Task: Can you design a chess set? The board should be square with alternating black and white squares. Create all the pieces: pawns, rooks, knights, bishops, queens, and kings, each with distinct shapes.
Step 3332:
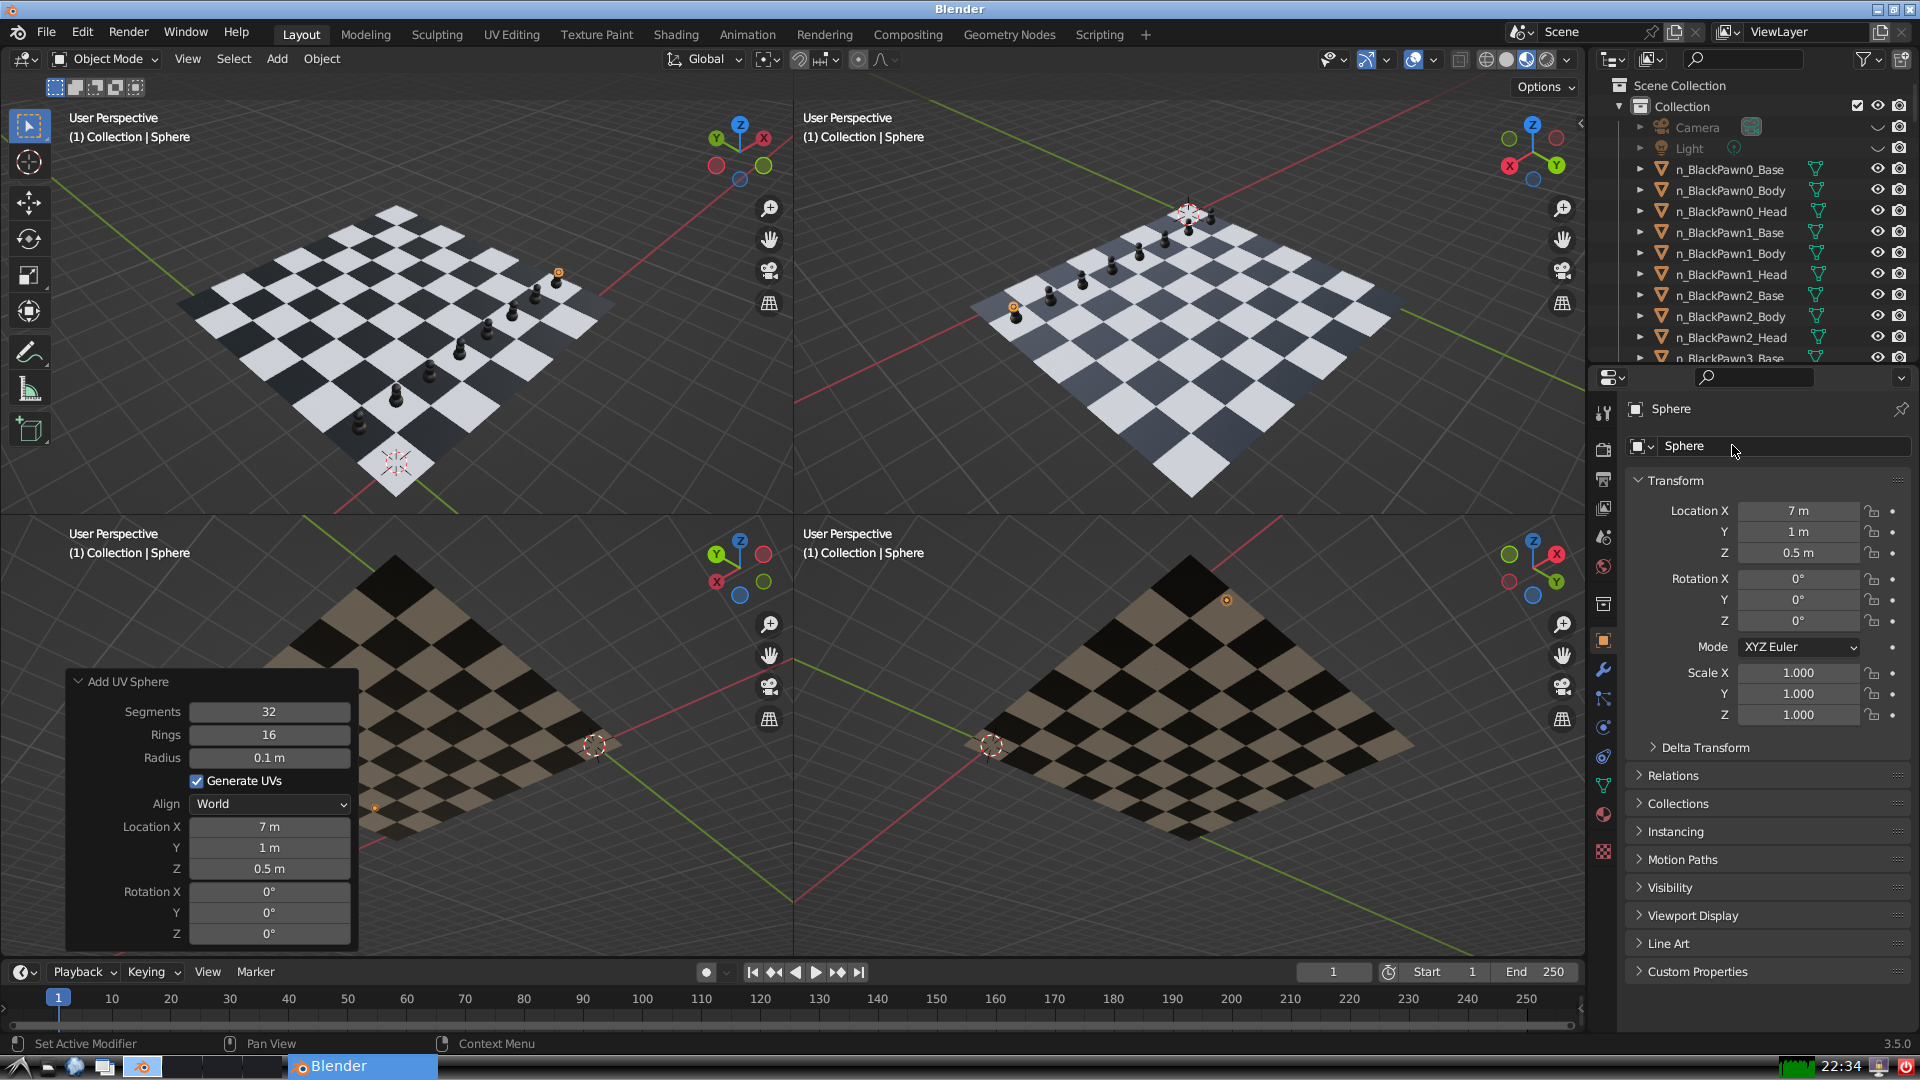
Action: click: no